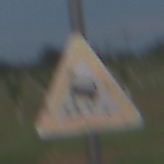
Verkehrszeichen: SchleuderOderRutschgefahr
Umgebung: Outdoor, Nature
Tageszeit: SunriseSunset
Wetter: PartlyCloudy
Licht: Natural
Jahreszeit: NotSpecified
Kontrast: LowContrast